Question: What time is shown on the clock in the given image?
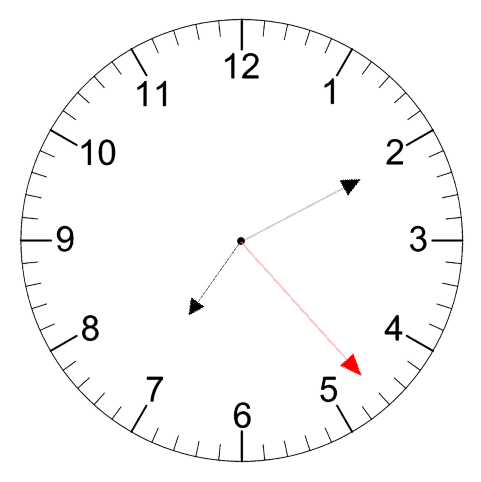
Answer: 07:10:23